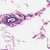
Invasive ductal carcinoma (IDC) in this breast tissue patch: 0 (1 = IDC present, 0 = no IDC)